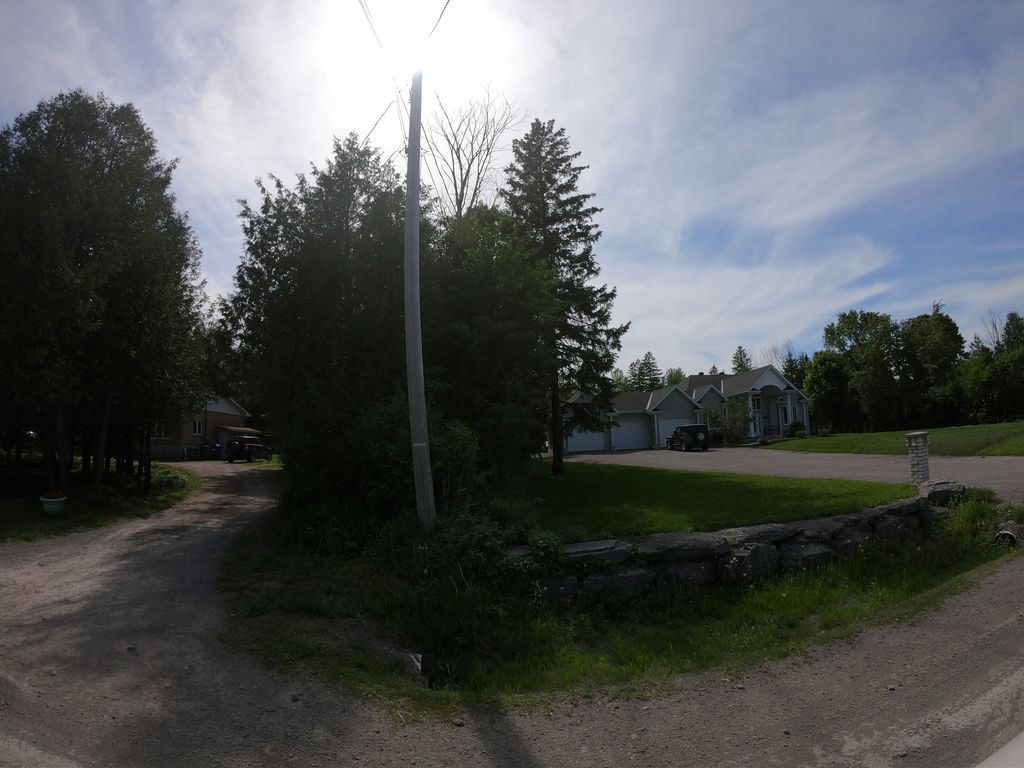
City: ottawa-gatineau